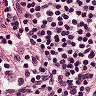
Metastatic tissue present: no